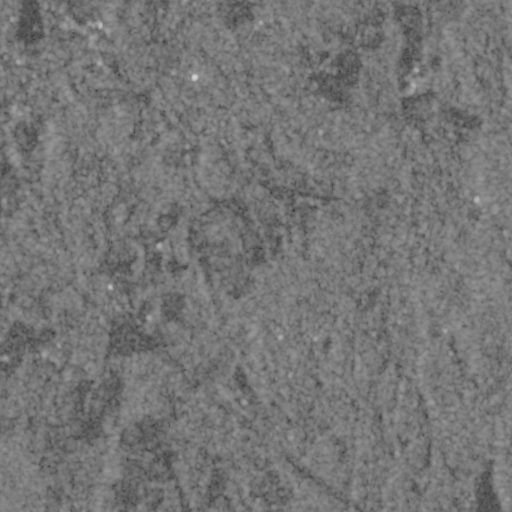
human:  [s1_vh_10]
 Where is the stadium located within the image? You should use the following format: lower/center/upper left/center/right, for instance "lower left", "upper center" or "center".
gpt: The stadium is located in the upper right of the image.
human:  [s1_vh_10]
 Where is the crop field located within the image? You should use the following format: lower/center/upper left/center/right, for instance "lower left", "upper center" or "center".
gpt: There is no crop field in the image.

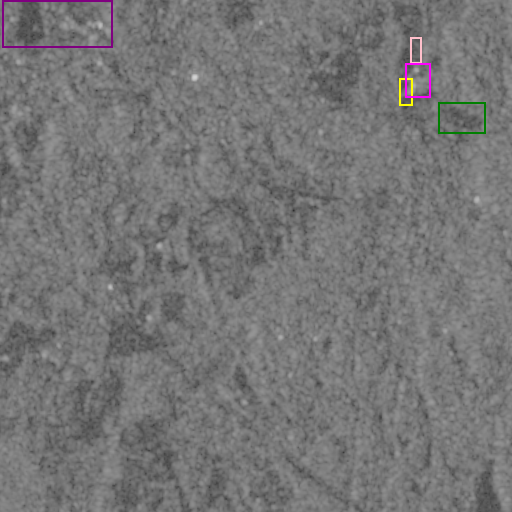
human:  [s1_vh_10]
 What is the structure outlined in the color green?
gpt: The structure outlined in green is a park.
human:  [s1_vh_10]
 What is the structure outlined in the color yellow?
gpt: The structure outlined in yellow is a parking lot.
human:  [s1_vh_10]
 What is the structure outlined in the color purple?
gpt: The structure outlined in purple is a quarry.
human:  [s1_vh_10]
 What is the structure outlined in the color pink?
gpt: The structure outlined in pink is a stadium.
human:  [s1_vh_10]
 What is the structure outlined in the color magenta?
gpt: The structure outlined in magenta is a building.
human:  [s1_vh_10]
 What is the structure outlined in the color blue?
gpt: There is no blue outline.